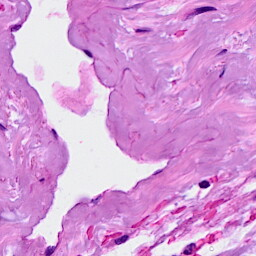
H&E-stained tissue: Breast